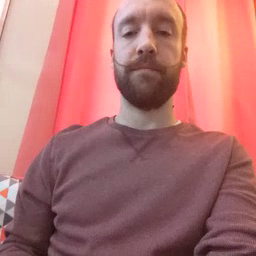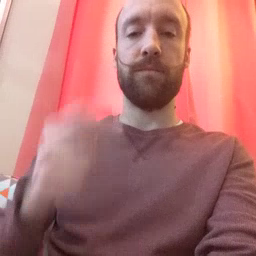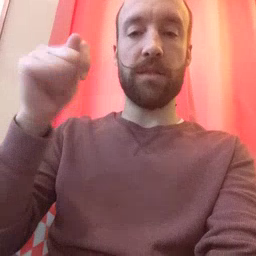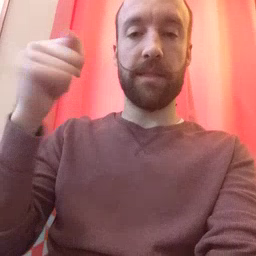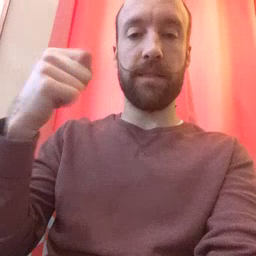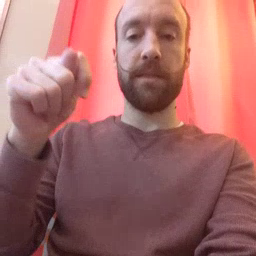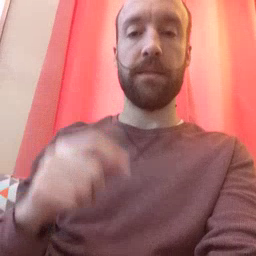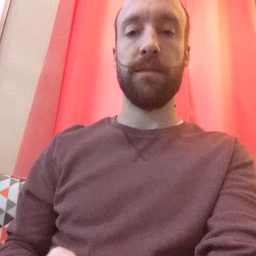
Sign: toy